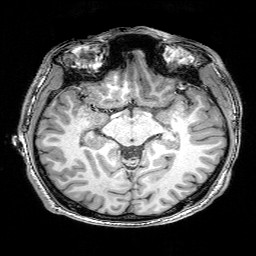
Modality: T1w
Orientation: coronal
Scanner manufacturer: siemens
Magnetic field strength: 3 T
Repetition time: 0.02 s
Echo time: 0.005 s